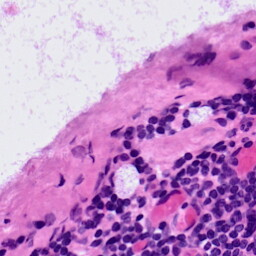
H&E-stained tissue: LymphNode